Current action and preconditions to check: trajectory_clear

Your task: For each precondition in the list above, predict whether it will hold at this action.

Consider the current scene as observed from the mobile robot's camera, and analyze the predicted future states of all dynamic agents (e.g., people, animals, vehicles, or any moving entities) within the NEXT SECOND.

IMPORTANT: Only answer "very likely" if you are absolutely certain—based on strong, clear evidence—that a dynamic agent will violate the precondition in the predicted future state. Do NOT answer "very likely" for unlikely, ambiguous, or low-probability risks.

Ask yourself for each precondition: Is there a high probability, with clear and convincing evidence, that the predicted future states of any dynamic agent will interfere with the predicted future state of the currently executing action within the NEXT SECOND, causing that precondition to fail?

Assess the risk level based on these predictions. Use "likely" or "very likely" if motions create a clear risk of interference.

Use "neutral" or "improbable" if agents are nearby but their predicted paths are clearly diverging or non-conflicting.

Failure Risk Categories: "very improbable", "improbable", "neutral", "likely", "very likely"

Answer Format: Output ONLY the probability_of_failure value from these categories: "very improbable", "improbable", "neutral", "likely", "very likely"

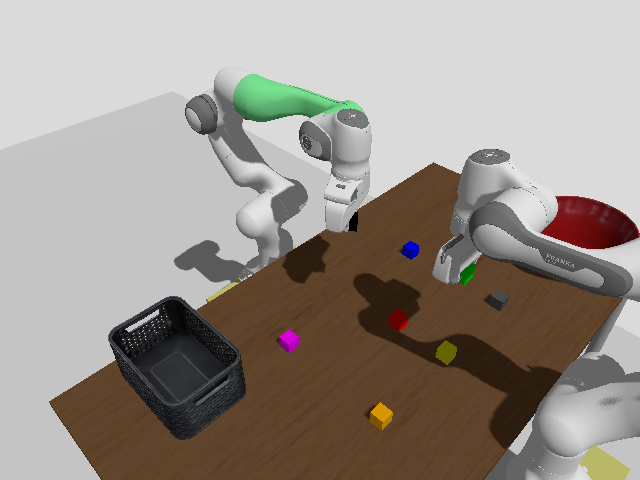

Answer: very improbable